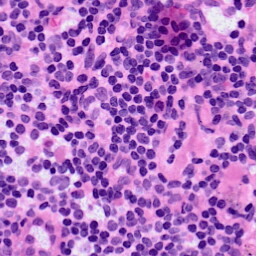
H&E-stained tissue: LymphNode